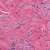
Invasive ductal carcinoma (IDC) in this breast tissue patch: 0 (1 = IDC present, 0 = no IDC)